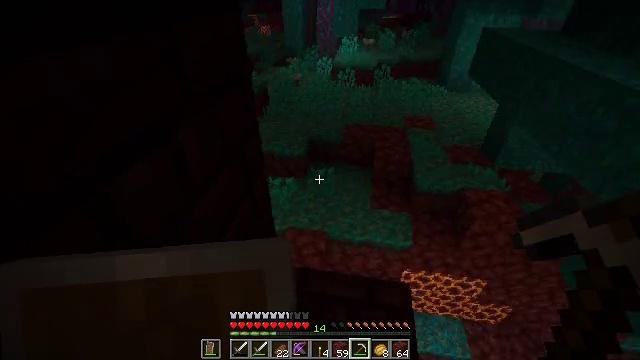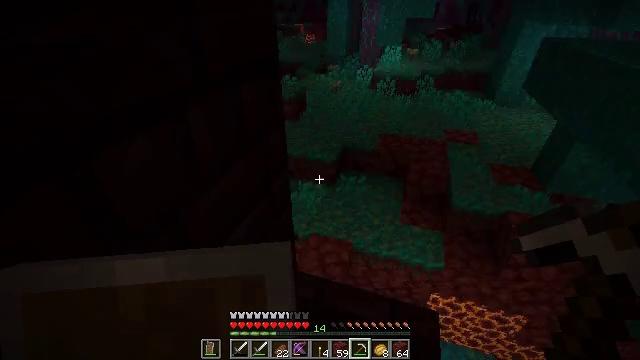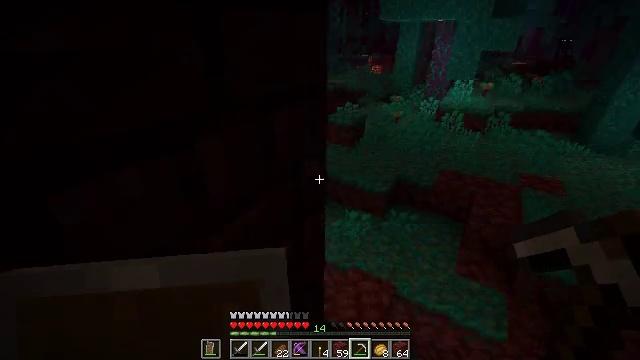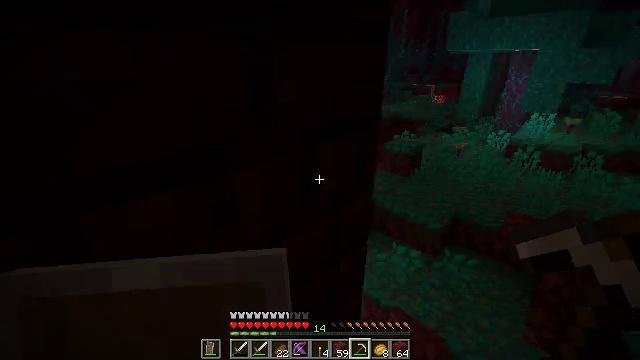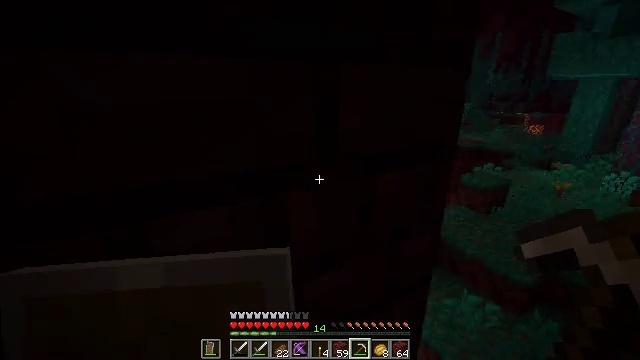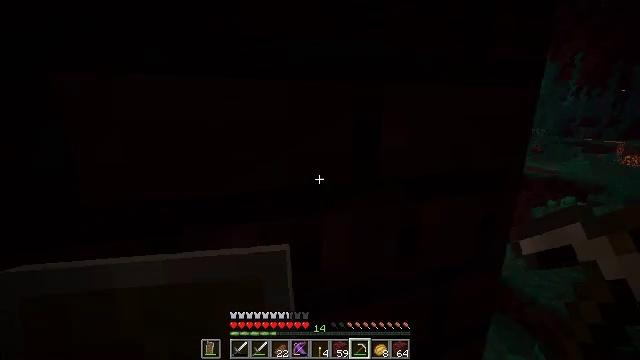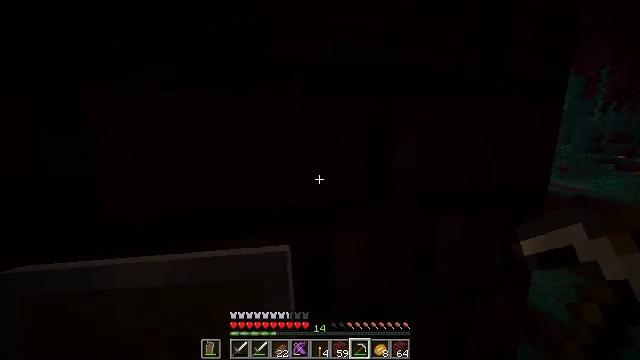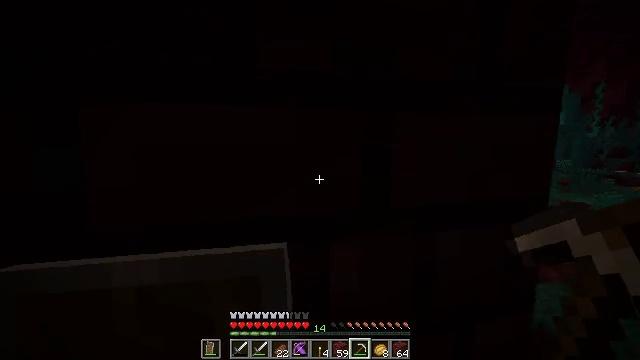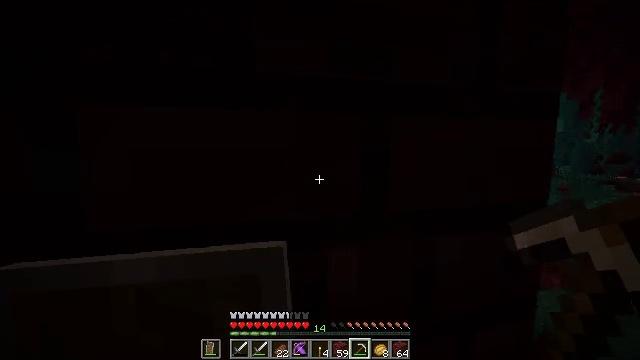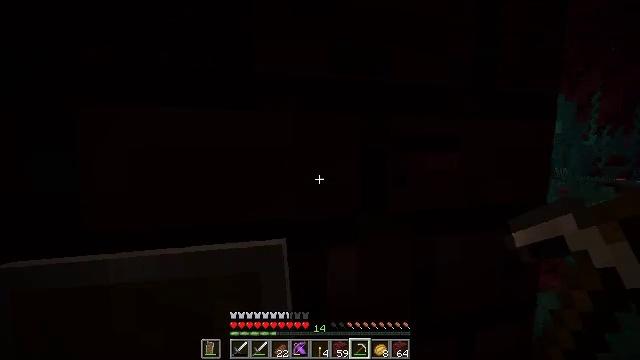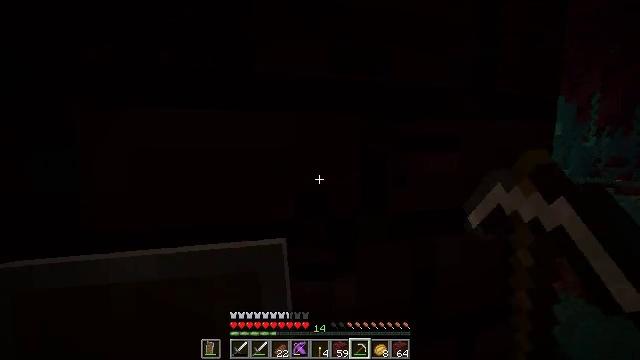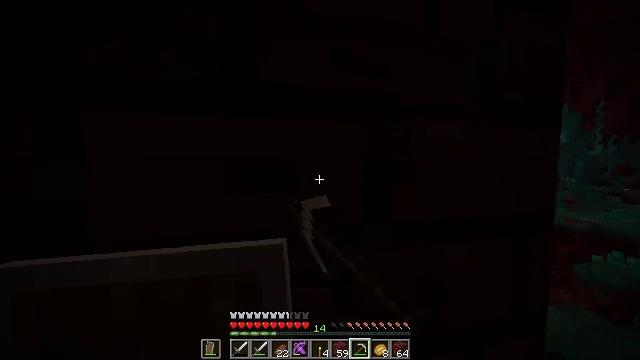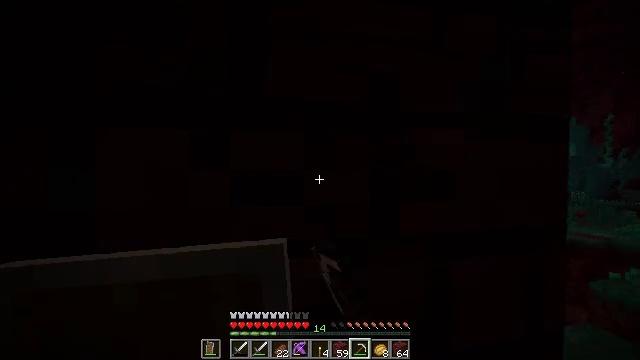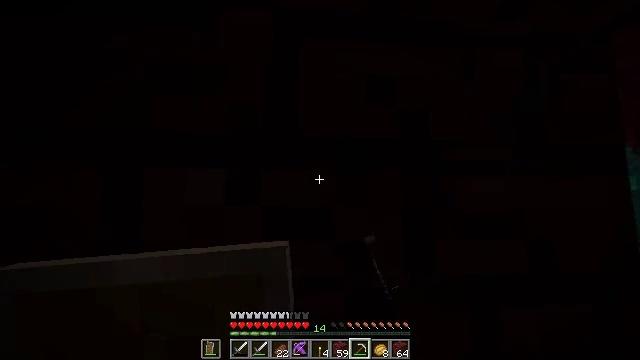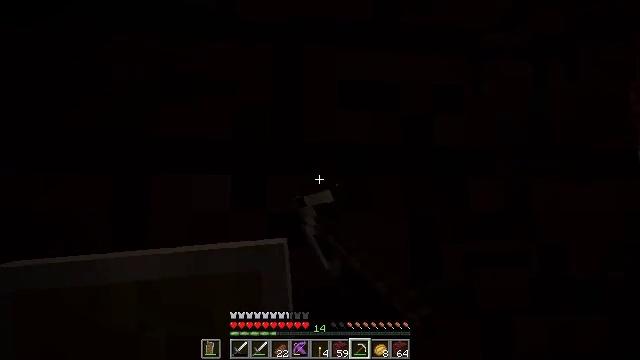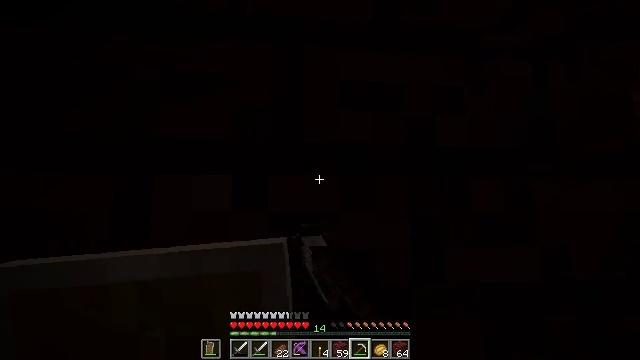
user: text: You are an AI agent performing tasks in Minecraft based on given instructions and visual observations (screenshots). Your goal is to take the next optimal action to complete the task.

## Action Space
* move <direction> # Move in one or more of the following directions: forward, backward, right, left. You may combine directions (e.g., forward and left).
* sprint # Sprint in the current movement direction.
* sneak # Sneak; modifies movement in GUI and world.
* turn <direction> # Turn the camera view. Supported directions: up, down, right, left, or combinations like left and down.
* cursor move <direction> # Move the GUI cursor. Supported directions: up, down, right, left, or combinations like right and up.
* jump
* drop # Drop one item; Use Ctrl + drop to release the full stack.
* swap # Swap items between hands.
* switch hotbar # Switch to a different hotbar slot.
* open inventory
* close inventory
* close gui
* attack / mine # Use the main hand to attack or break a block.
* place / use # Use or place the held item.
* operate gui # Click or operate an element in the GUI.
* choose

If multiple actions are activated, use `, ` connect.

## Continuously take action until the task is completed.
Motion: motion action
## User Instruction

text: Mine nether bricks.
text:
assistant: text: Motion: move forward, turn left and up
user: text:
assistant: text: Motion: move forward, turn left and up
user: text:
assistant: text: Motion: turn left and up
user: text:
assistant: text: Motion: turn left and up
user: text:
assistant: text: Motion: turn left and up
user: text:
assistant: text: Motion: turn left and up
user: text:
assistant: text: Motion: turn up
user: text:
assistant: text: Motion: turn up
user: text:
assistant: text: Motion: attack / mine
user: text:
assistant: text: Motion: attack / mine
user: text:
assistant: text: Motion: turn up, attack / mine
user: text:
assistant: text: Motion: turn left and up, attack / mine
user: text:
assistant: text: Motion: turn left and up, attack / mine
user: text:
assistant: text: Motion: turn left and up, attack / mine
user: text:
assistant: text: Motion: attack / mine
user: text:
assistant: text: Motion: turn right, attack / mine
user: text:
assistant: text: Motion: turn right and up, attack / mine
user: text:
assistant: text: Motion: turn right and up, attack / mine
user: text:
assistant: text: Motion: attack / mine
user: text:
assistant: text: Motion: turn right, attack / mine
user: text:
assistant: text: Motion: turn right, attack / mine
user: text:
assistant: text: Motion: attack / mine
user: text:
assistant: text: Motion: turn left and down, attack / mine
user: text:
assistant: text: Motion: turn up, attack / mine
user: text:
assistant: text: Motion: turn left and up, attack / mine
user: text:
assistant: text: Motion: turn left and up, attack / mine
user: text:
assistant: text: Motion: turn left and up, attack / mine
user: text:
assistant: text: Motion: turn left and up, attack / mine
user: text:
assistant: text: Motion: turn up, attack / mine
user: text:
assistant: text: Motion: attack / mine